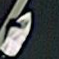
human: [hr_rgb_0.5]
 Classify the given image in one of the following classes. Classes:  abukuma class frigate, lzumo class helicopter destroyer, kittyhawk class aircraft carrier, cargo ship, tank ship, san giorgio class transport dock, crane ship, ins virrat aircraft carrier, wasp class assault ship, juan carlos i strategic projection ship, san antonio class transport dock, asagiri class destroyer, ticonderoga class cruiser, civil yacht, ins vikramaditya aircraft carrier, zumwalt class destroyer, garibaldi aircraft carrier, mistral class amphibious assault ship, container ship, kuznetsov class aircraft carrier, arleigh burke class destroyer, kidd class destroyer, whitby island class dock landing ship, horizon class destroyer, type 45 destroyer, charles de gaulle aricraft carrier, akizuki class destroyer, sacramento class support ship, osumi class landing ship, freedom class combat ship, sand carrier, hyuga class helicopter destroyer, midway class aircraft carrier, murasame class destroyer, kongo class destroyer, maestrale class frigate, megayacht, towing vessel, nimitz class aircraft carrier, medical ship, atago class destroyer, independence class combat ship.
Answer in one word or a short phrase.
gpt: Civil yacht